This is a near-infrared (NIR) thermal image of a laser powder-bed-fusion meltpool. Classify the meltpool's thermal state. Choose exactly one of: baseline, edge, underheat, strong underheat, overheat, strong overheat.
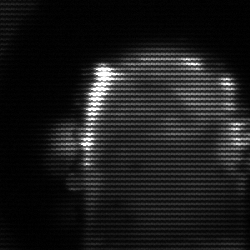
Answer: baseline